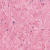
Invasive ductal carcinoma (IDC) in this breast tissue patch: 0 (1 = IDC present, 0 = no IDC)